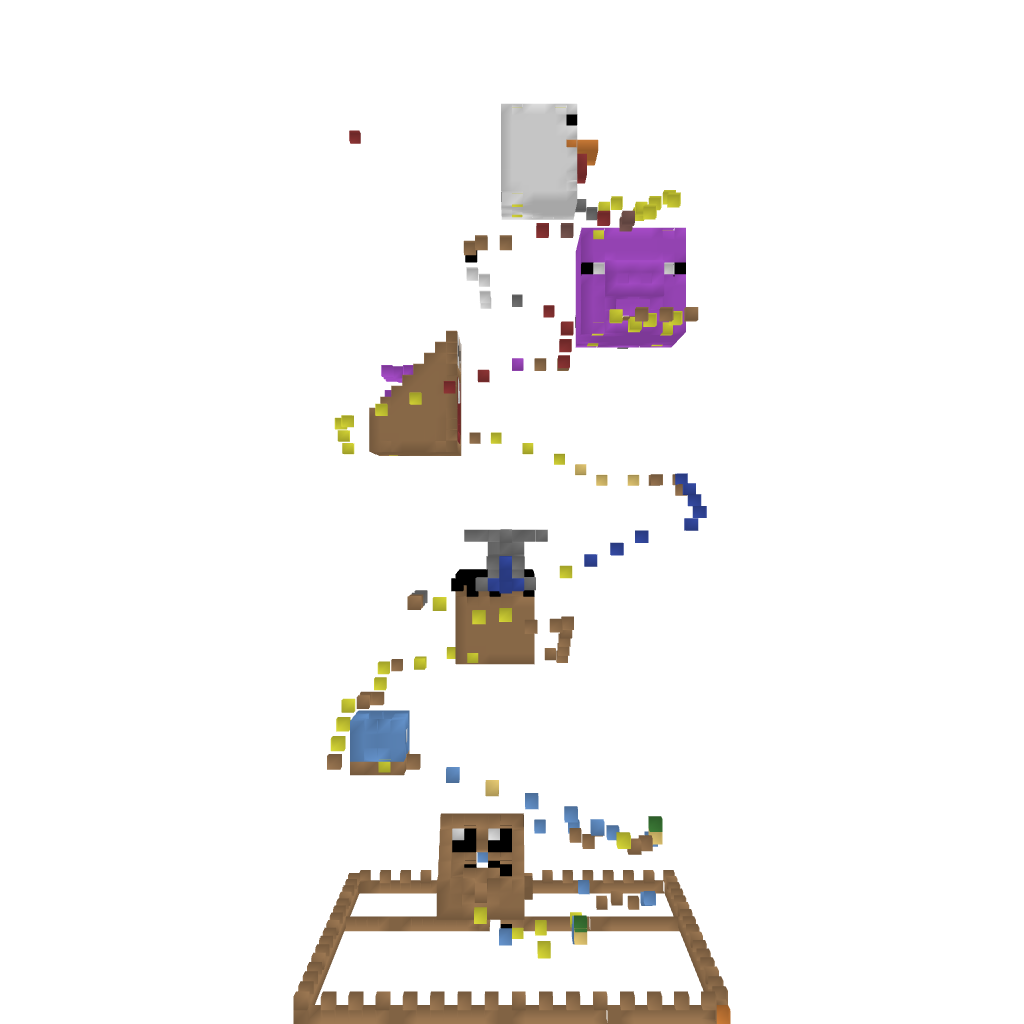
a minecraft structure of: Parkour Extrem good quality